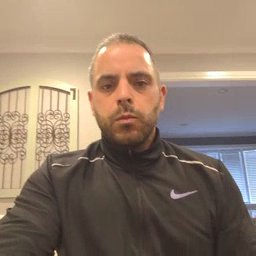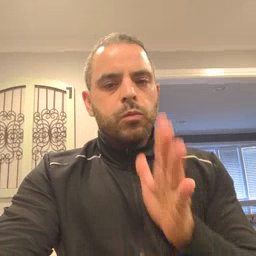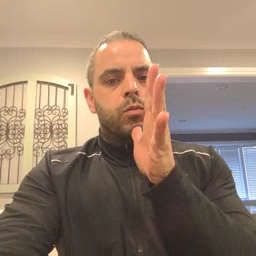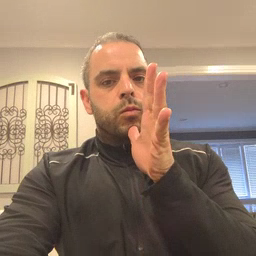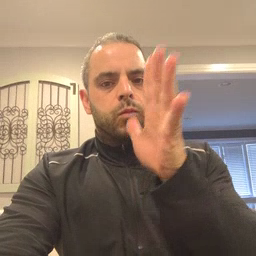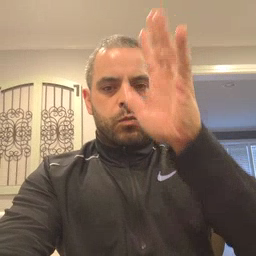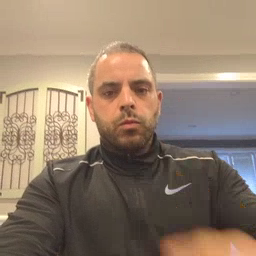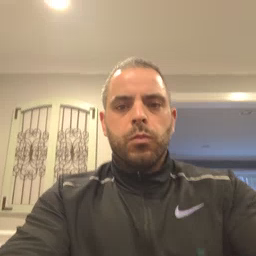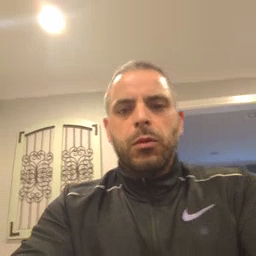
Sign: grandpa